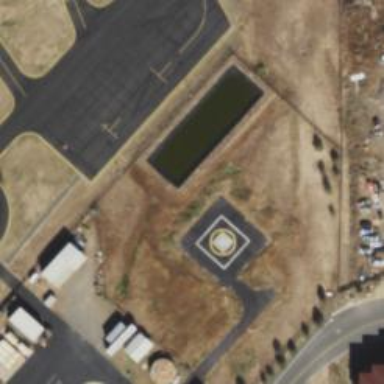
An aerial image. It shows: Image showing helipad at airport.